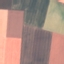
Label: AnnualCrop